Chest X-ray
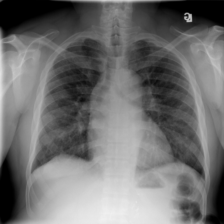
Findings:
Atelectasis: negative
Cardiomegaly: negative
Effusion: negative
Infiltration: positive
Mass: negative
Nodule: negative
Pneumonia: negative
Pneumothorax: negative
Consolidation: negative
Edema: negative
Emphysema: negative
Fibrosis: negative
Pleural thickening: negative
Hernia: negative